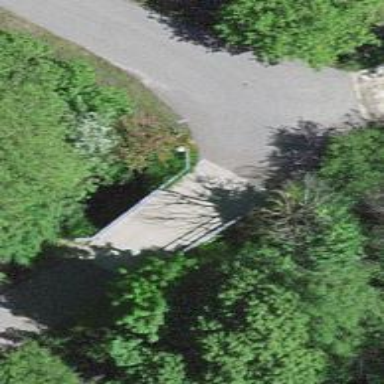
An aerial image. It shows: Residential road with bridge.